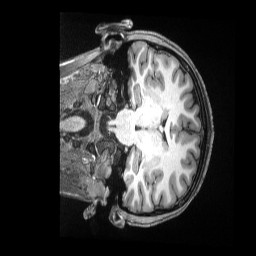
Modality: T1w
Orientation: coronal
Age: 25
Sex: female
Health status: ill
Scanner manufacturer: siemens
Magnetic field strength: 3 T
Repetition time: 2.5 s
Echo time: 0.00181 s